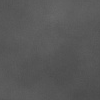
Atmospheric dust classification: dusty